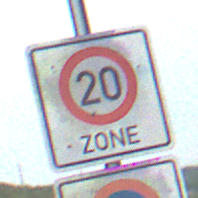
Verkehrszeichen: BeginnZone20
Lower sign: BeginnEingeschraenktesHalteverbotZone
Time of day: Midday
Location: Roofed (Beach)
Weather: Overcast
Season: NotSpecified
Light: Natural